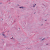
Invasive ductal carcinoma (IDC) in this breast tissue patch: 1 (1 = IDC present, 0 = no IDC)